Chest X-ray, AP view. Patient: 54 years old, sex F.
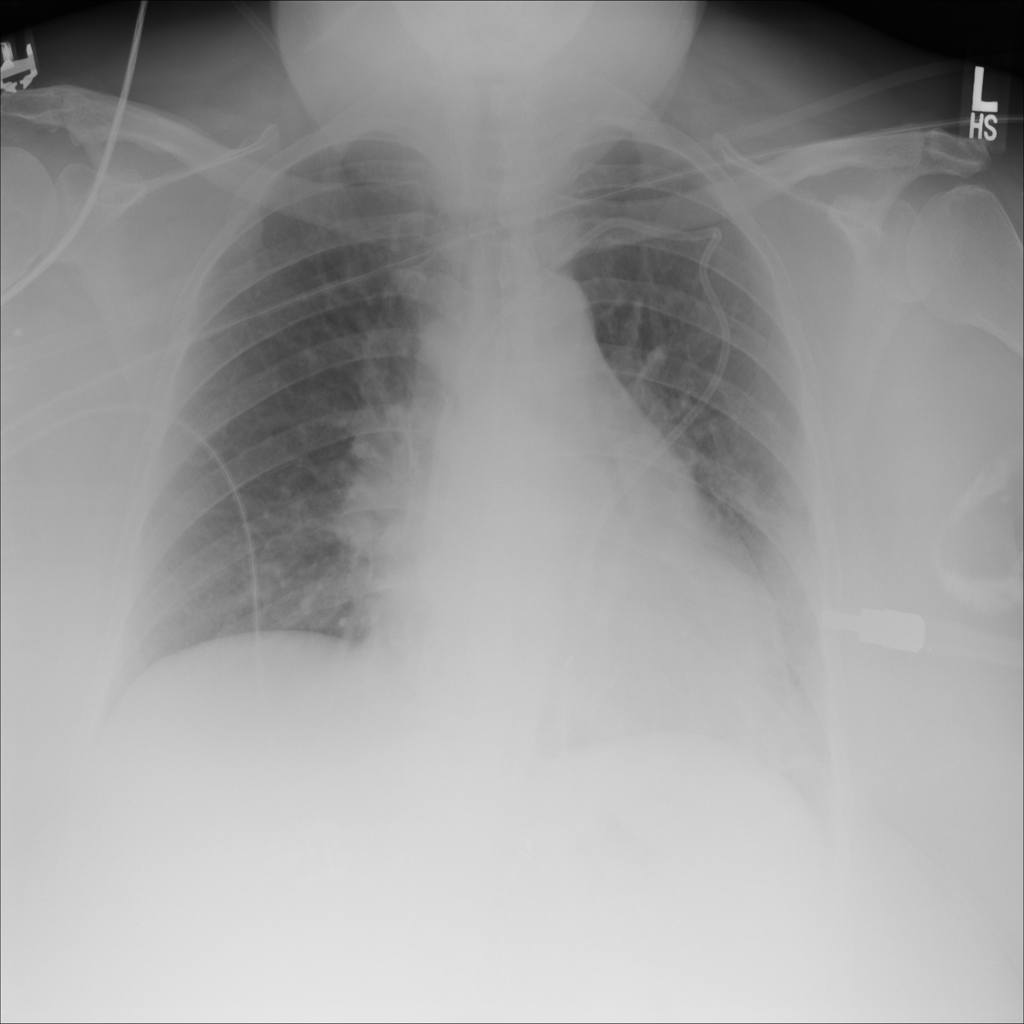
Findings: Cardiomegaly